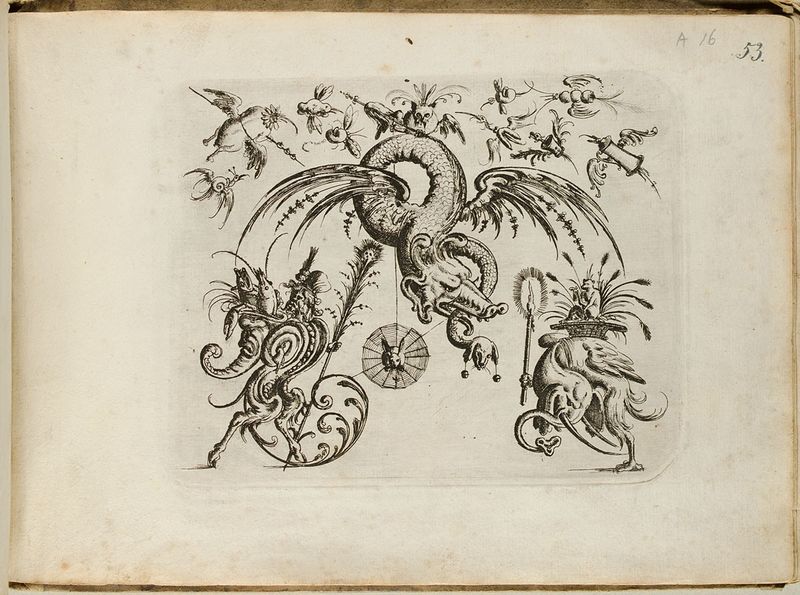
Titel: Groteske Figuren mit Knorpelwerk, Blatt aus dem 'Neuw Grotteßken Buch'
Künstler: Christoph Jamnitzer
Standort: Hamburg
Institution: Museum für Kunst und Gewerbe Hamburg
Schlagwörter: kampf, zeichnung, papier, grafik, graphik, ornamente, fotografie, photographie, druckgraphik, druckgrafik, radierung, schlange, gestalten, fabelwesen, geflügelt, ungeheuer, drachen, drache, spinnen, monster, groteske, wasserzeichen, fabeltier, fabeltiere, zwitterwesen, monstrum, knorpelwerk, reproduktionen, spinnenwebe, druckerzeugnisse, ornamentstich, vorlageblätter